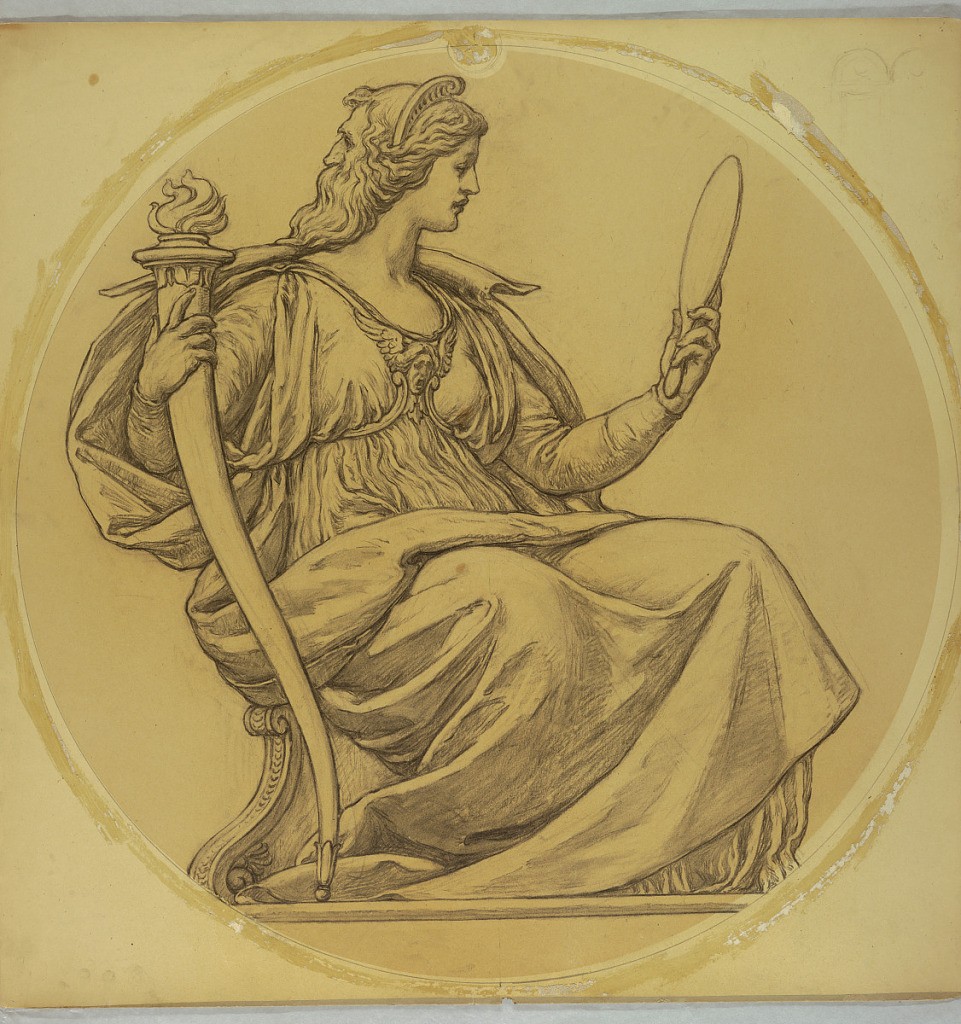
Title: Study for "Prudence," Lunette in Hudson County Courthouse, Jersey City, NJ
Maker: Kenyon Cox, American, 1856–1919
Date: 1910
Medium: Charcoal and graphite on off-white wove paper, laid down
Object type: Drawing
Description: Seated allegorical female figure representing Prudence. She faces towards the right, in profile, gazing into a mirror, held in her left hand.